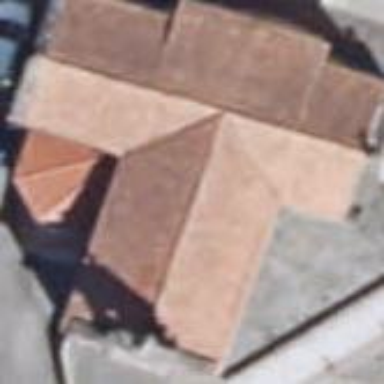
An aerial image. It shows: Chapel that serves as place of worship.